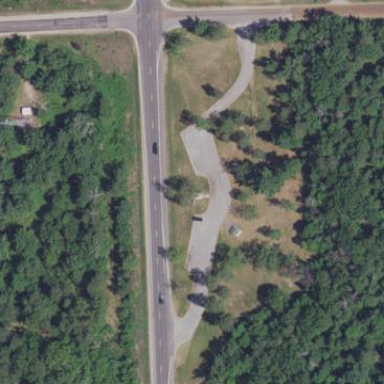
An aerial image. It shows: Rest area on the road.